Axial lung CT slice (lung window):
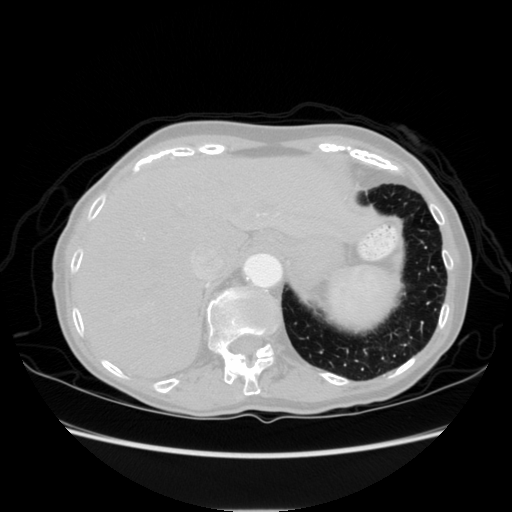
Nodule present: no